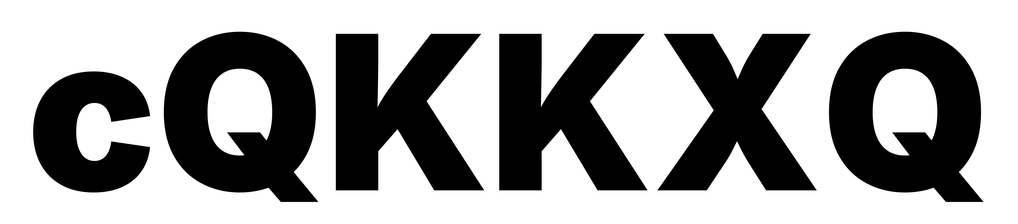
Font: Inter_Black